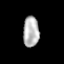
Tissue: lung
Cell type: Others
Senescence score: 0.5404
Nuclear area (px): 475
Mean DAPI intensity: 183.434